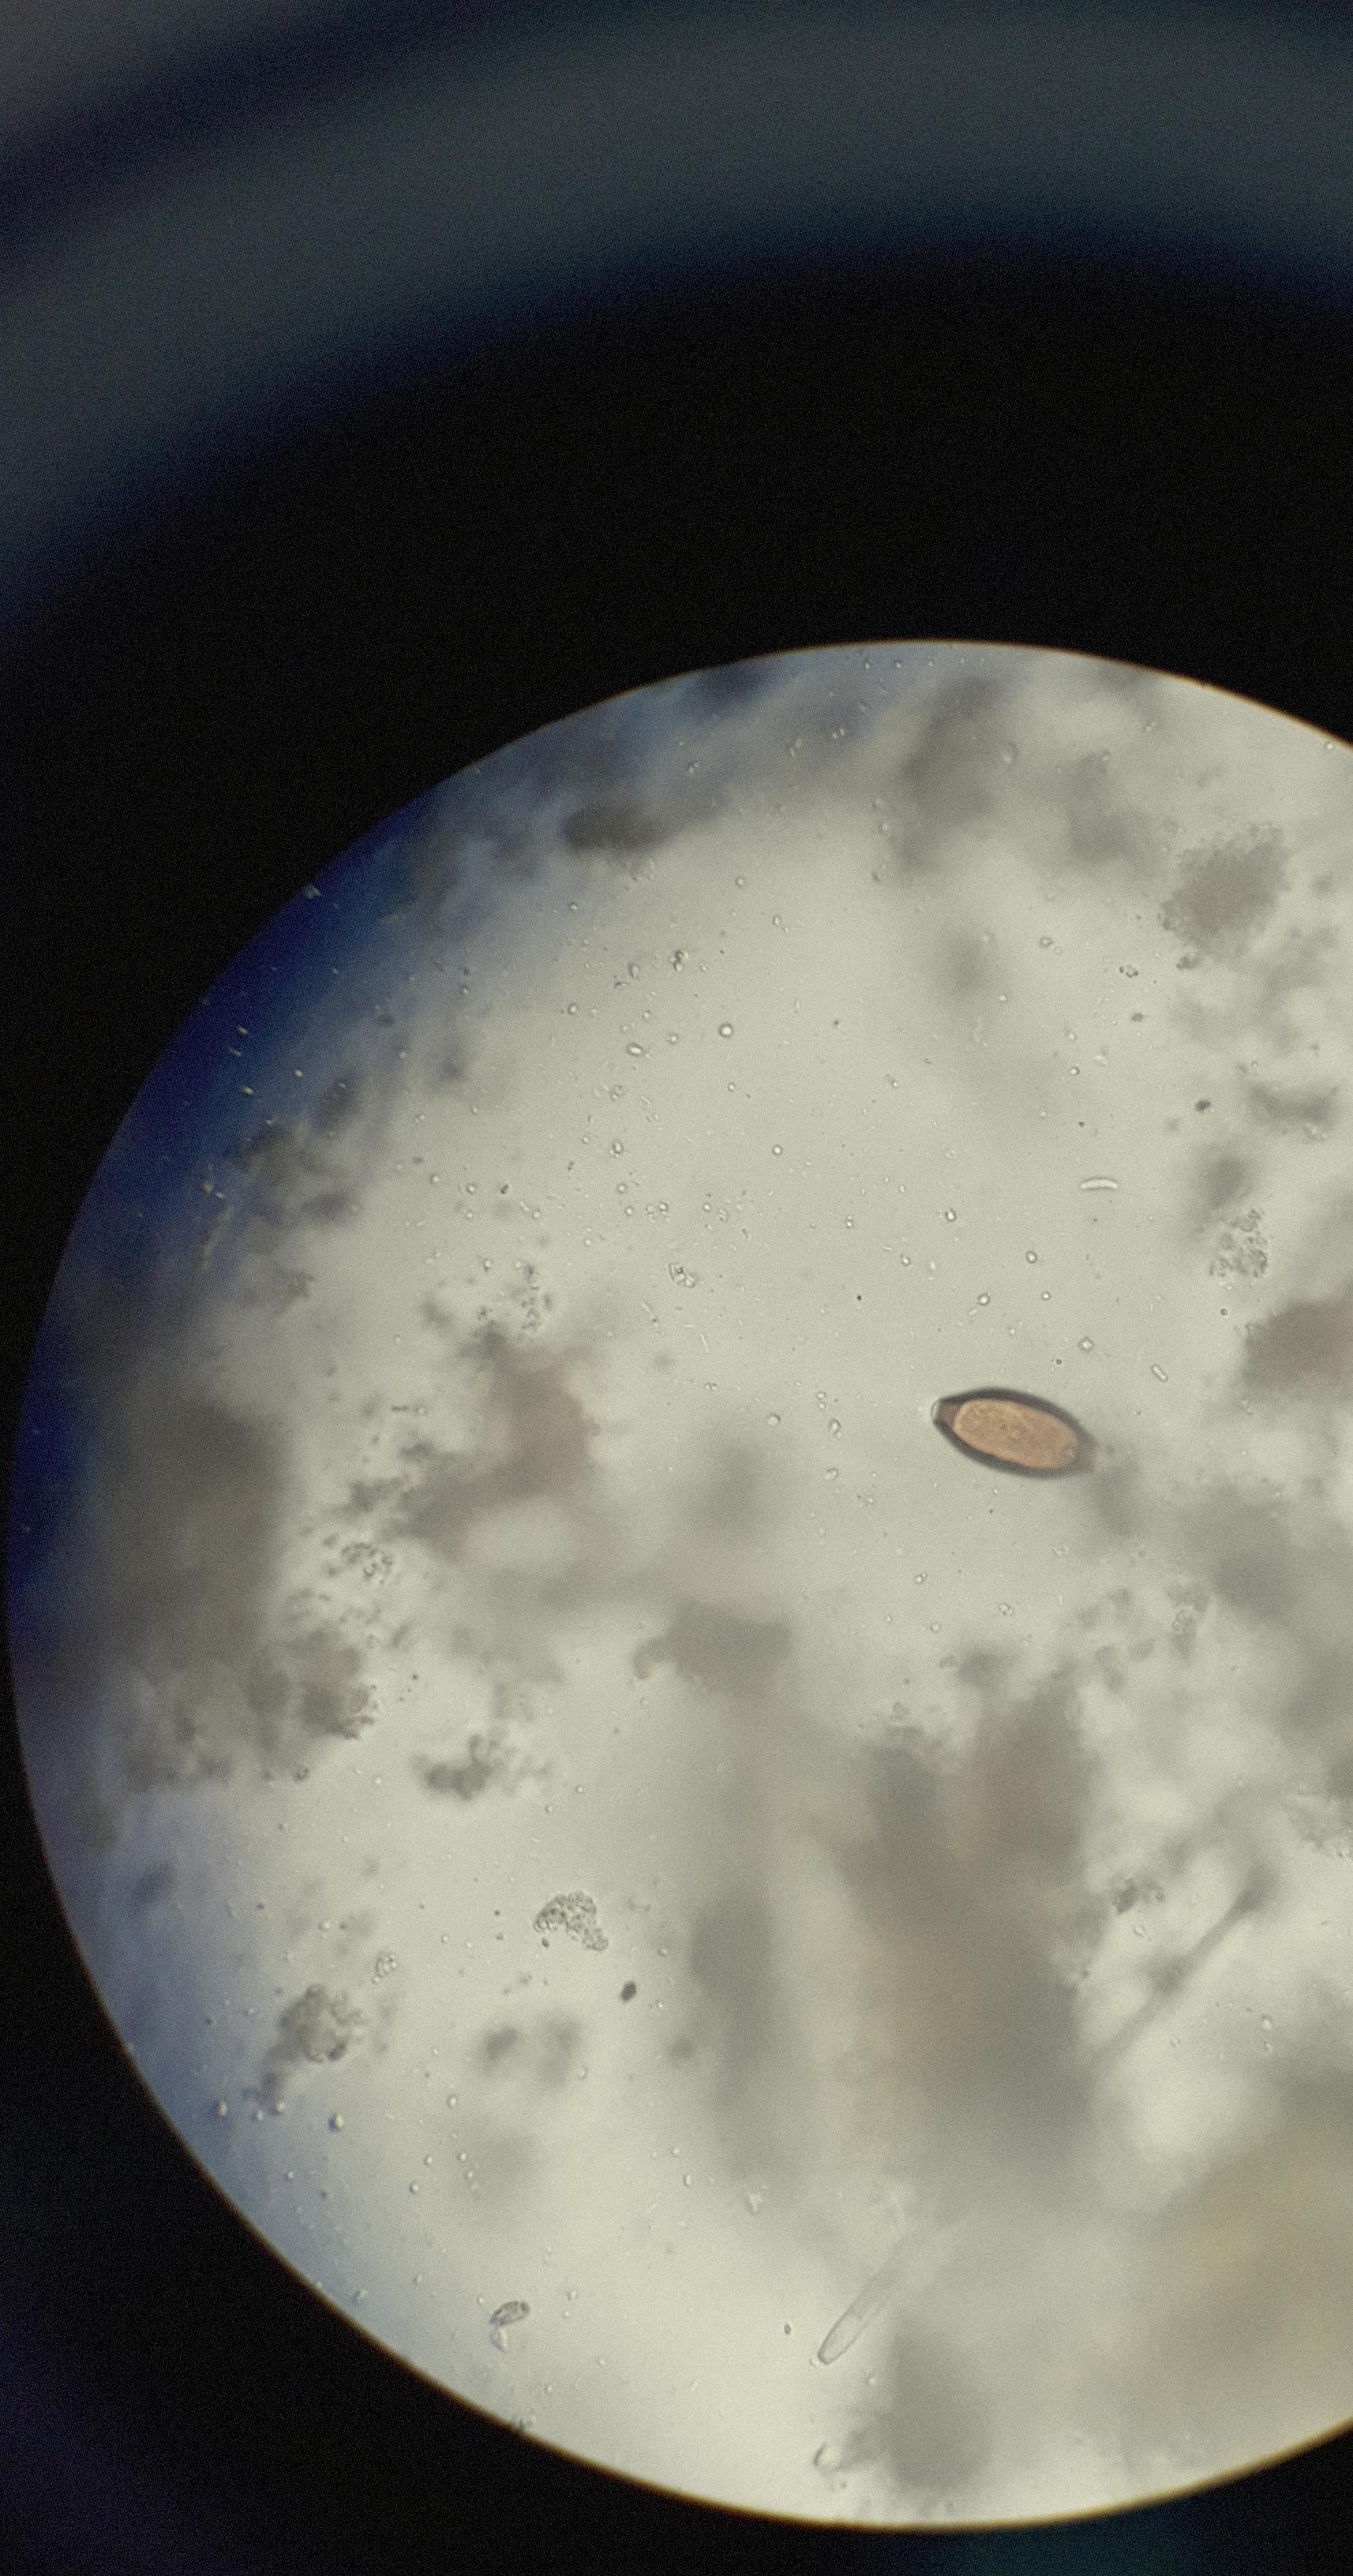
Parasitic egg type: Trichuris trichiura